Question: Suppose I have the following class structure:

## Page
The 'Page', 'StaticPage' and 'DynamicPage' interfaces are to be implemented by the clients. They provide various data depending on the page type (static or dynamic), which is used to render the page by the 'Renderer'. There might be many implementations of these interfaces.
## Renderer
The 'Renderer's render the pages. Also, there might be multiple implementations of this interface (for different rendering techniques).
## RenderManager
This is just a simple facade which is supposed to invoke the appropriate render method on the provided renderer depending on the given page type. And here lies
## The problem
'Renderer'
## Current (unsatisfactory) solution
Currently I am dispatching using a conditional:
'''
void render(Page page, Renderer renderer) {
if (page is StaticPage) {
renderer.renderStaticPage(page);
} else if (page is DynamicPage) {
renderer.renderDynamicPage(page);
} else {
throw new Exception("page type not supported");
}
}
'''
## What's wrong
The problem with this solution is that whenever I wish to add another page type (i.e. extending the 'Page' interface) I need to adjust this method too. Actually, this is what (virtual) methods in object oriented languages are supposed be used for, but in this case this doesn't work (see below why).
## Other solutions I considered but rejected
1. Abstract class instead of interface. This would place an unneccessary constraint on the type hierarchy of the implementors: they would no longer be able to extend any class they want and would instead be forced to extend the abstract StaticPage or DynamicPage class, which sucks.
2. Add a dispatch(Renderer render) method to the interface and force the implementors to call the appropriate method on the renderer object depending on the page type. This obviously sucks, because the implementors should not care about the rendering: they just need to provide data which is to be rendered.
So, maybe there is some pattern or some alternative design which might help in this situation? Any ideas are welcome. :)
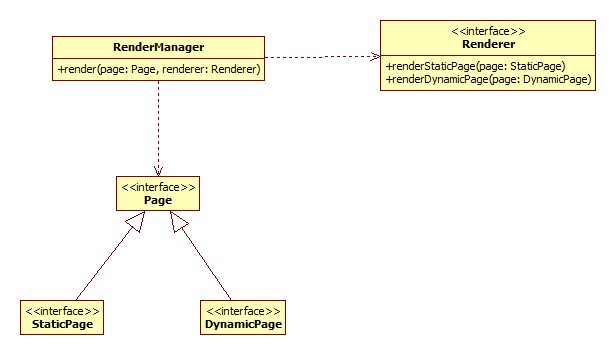
Answer: Use 'dynamic' to select appropriate method overload at runtime:
'''
public class RenderManager
{
public void Render(IPage page, Renderer renderer)
{
try
{
renderer.RenderPage((dynamic)page);
}
catch (RuntimeBinderException ex)
{
throw new Exception("Page type not supported", ex);
}
}
}
'''
But of course dynamic typing has performance costs. Benefits - when new type of page added, all you need to change is renderer - just add another overloaded method.
---
Another option is visitor. In this case each page should do dispatching (seems like your second approach):
'''
public interface IPage
{
void Render(Renderer renderer);
}
public class StaticPage : IStaticPage
{
public void Render(Renderer renderer)
{
renderer.RenderPage(this);
}
}
public class RenderManager
{
public void Render(IPage page, Renderer renderer)
{
page.Render(renderer);
}
}
'''
In this case page 'knows' about rendering. And you still should modify renderer when adding new pages.